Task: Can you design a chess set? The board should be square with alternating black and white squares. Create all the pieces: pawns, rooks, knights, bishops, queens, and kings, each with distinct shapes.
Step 4181:
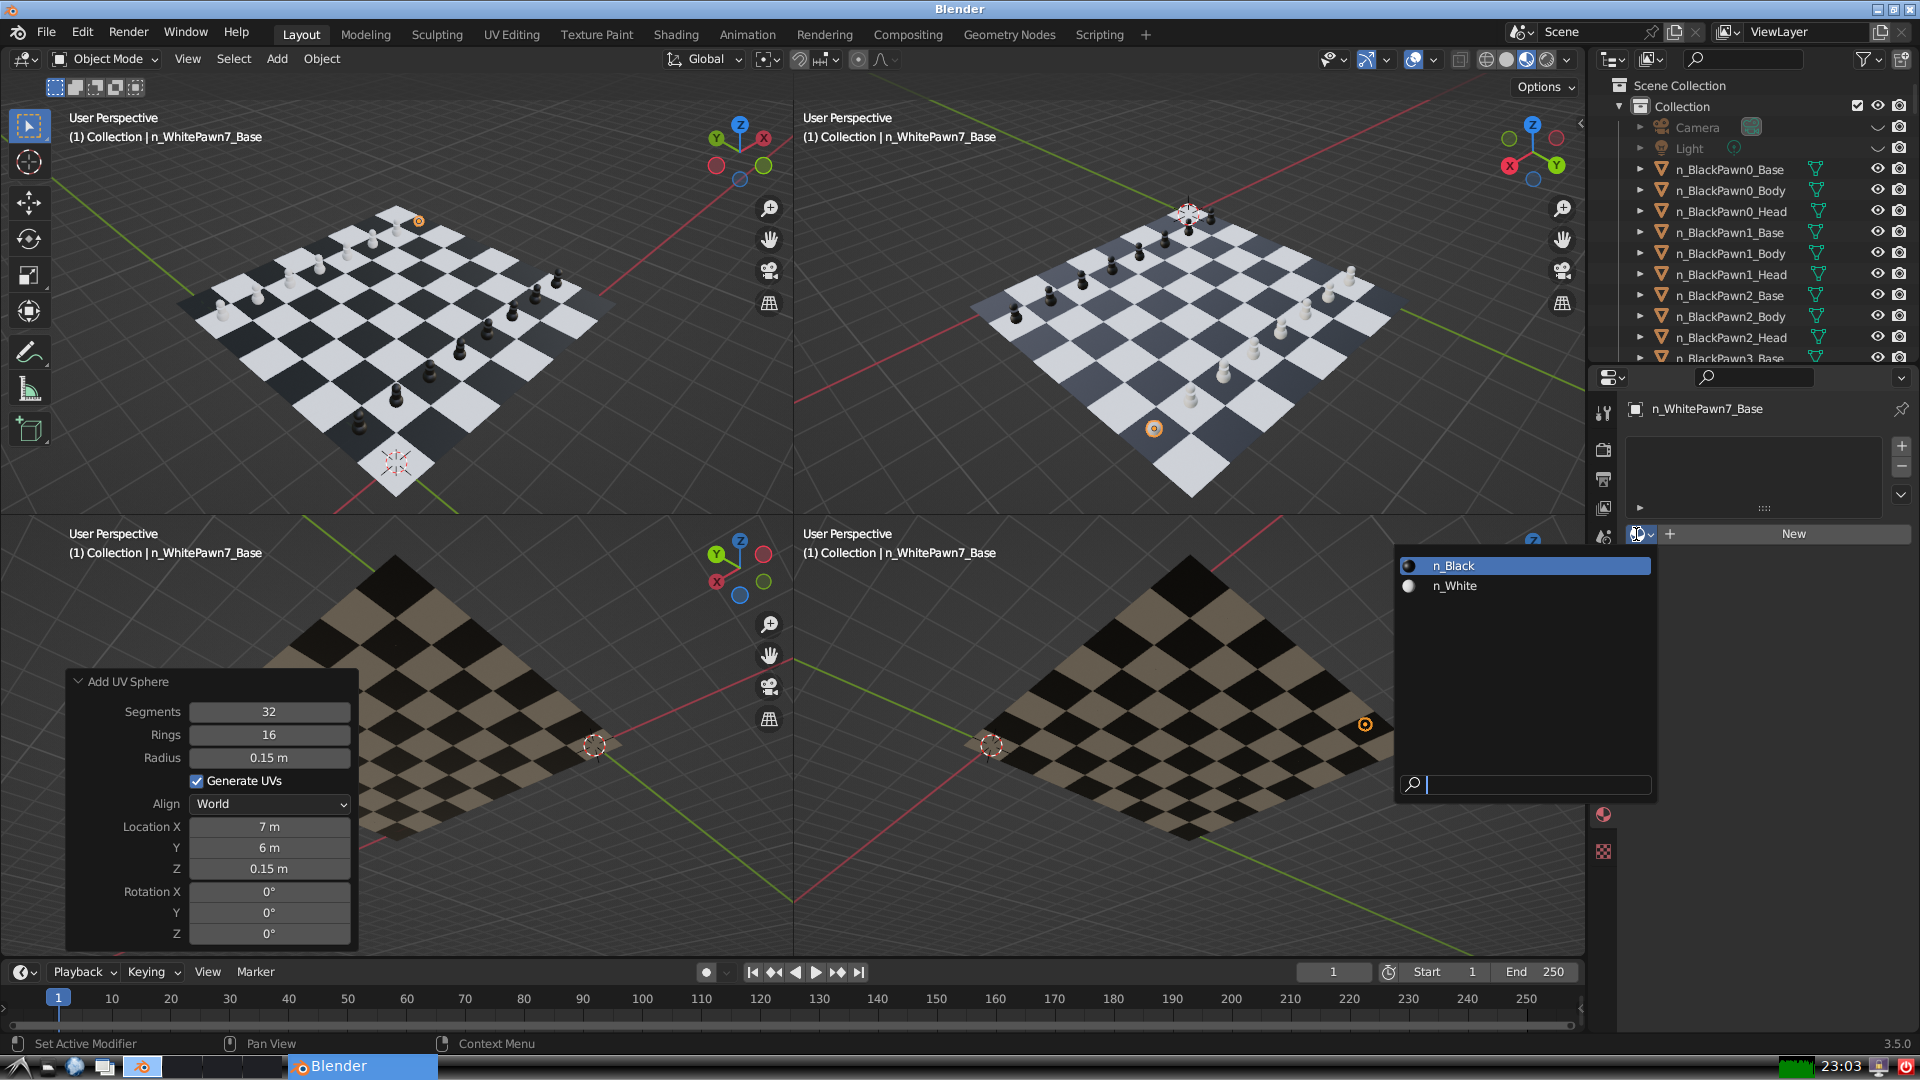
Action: input_text: n_White